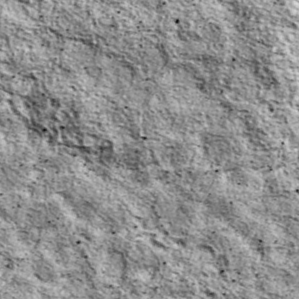
Label: non_frost